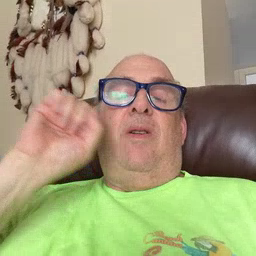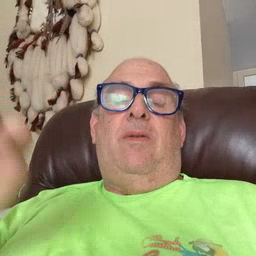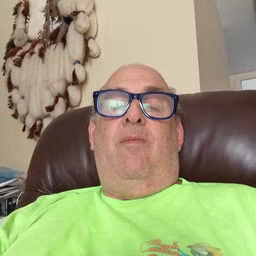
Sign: carrot